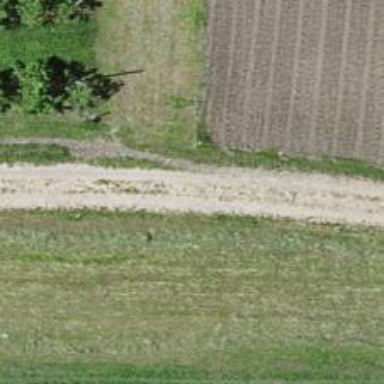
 consisting of gravel and grass surface."